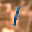
Label: 1